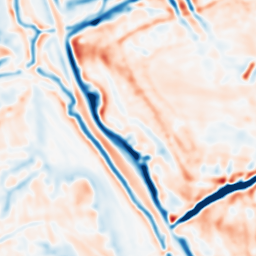
Category: multiscale
Decomposition family: dog_multiscale
Decomposition parameters: sigma_ratio: 1.4
n_scales: 3
base_sigma: 2
Upsampling method: cubic_mitchell
Upsampling parameters: scale: 2
Upsampling scale: 2